Question: I am working in some game idea with Android and AndEngine, but I can't find a good tiling approach.
Some part of the game will consist on a rectangular grid. Three "styles" are possible, for each square side of the grid or the inner square. For simplicity we can think about gray, blue and red.
The problem is, when I think about making the sprite sheet, I'm not sure how to do it.
This is a quick (and bad drawing) of my first thoughts, being black the grid and green the cuts. Problem with this one is I would need to have up to versions of the line crossing.

Is there a better approach? Can I do that without sprite sheets, just drawing lines and filling rectangles?
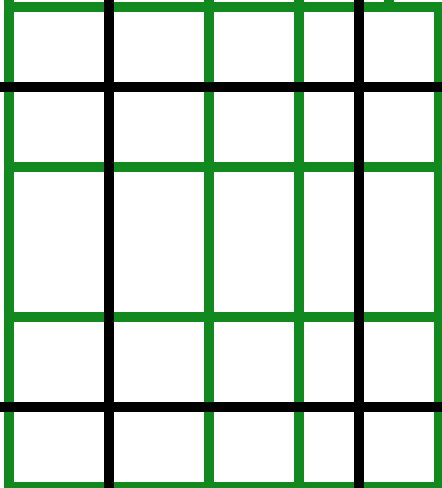
Answer: Sorry, I can't follow your thoughts completely. But, I understand you are handling a lot of squares and lines in different styles. And that's where you are right, you don't need any 'Sprites' for that, 'AndEngine' has some classes to draw simple things and it is way faster than Sprites.
'''
// first the green lines (they are under the black ones)
Line[] greenLines = new Line[8];
// from (x0 ,y0) to (x1,y1) with lineWidth=5px
// the outer square
greenLines[0] = new Line(0, 0, 100, 0, 5, vertexBufferObjectManager); // top line
greenLines[1] = new Line(100, 0, 100, 100, 5, vertexBufferObjectManager); // right line
greenLines[2] = new Line(100, 100, 0, 100, 5, vertexBufferObjectManager); // bottom line
greenLines[3] = new Line(0, 100, 0, 0, 5, vertexBufferObjectManager); // left line
// inner horizontal lines
greenLines[4] = new Line(0, 33, 100, 33, 5, vertexBufferObjectManager);
greenLines[5] = new Line(0, 66, 100, 66, 5, vertexBufferObjectManager);
// inner vertical lines
greenLines[6] = new Line(33, 0, 33, 100, 5, vertexBufferObjectManager);
greenLines[7] = new Line(66, 0, 66, 100, 5, vertexBufferObjectManager);
// now the black lines
Line[] blackLines = new Line[4];
blackLines[0] = new Line(0, 15, 100, 15, 5, vertexBufferObjectManager);
blackLines[1] = new Line(0, 81, 100, 81, 5, vertexBufferObjectManager);
blackLines[2] = new Line(15, 0, 15, 100, 5, vertexBufferObjectManager);
blackLines[3] = new Line(81, 0, 81, 100, 5, vertexBufferObjectManager);
// now set the color and attach the lines to the scene (green)
for(Line line: greenLines){
line.setColor(0f,1f,0f);
myScene.attachChild(line);
}
// now set the color and attach the lines to the scene (black)
for(Line line: blackLines){
line.setColor(0f,0f,0f);
myScene.attachChild(line);
}
'''
this above example should actually work. Now you only have to change it and adjust it to your needs. If you want to change a line you could call 'myLine.setPosition(fromX, fromY, toX, toY);' oh and a rectangle is quite simple as well: 'Rectangle rectangle = new Rectangle(50,50,100,100, 5, vertexBufferObjectManager);' for a rectangle that starts at (50,50) and is 100 pixels wide and 100 pixels high. And has a line width of 5 pixels. You can set the color of the Rectangle as you can for the lines. The only is, that the rectangle is always filled. If you want an empty rectangle you have to draw it with lines.